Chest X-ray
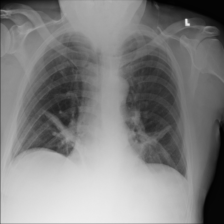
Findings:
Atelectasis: positive
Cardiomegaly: negative
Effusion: negative
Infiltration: negative
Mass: negative
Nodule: negative
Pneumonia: negative
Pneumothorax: negative
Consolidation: negative
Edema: negative
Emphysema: negative
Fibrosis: negative
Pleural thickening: negative
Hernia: negative